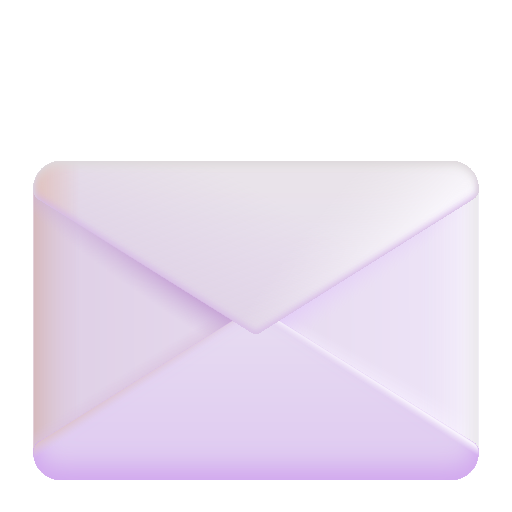
envelope color